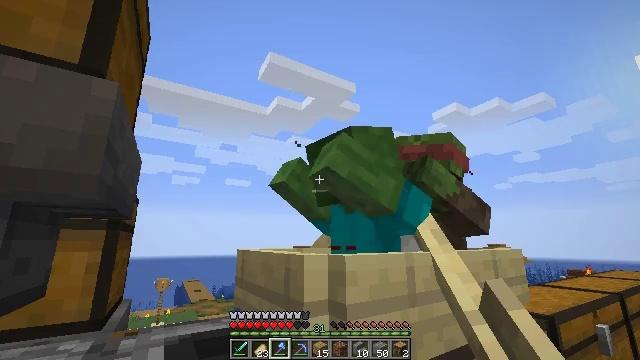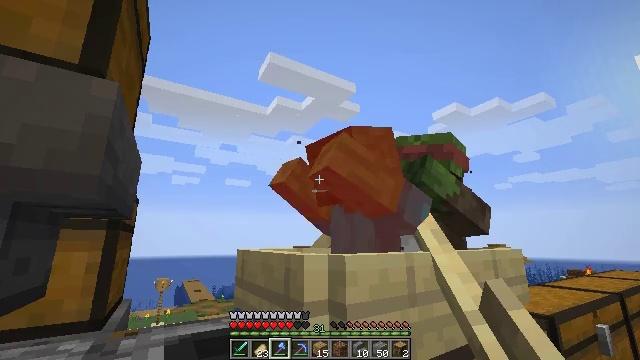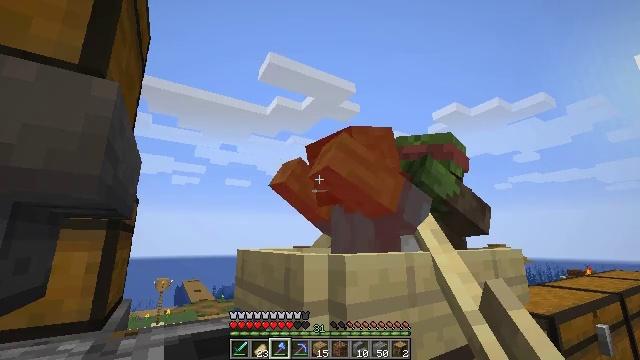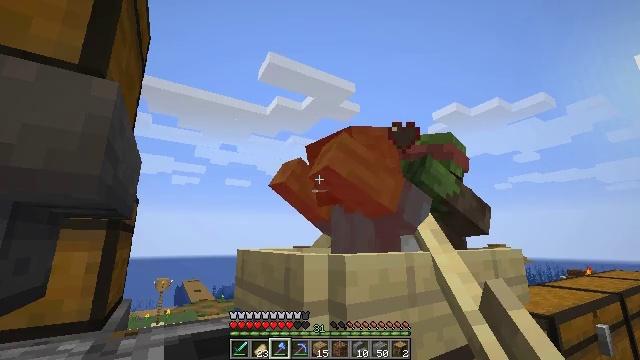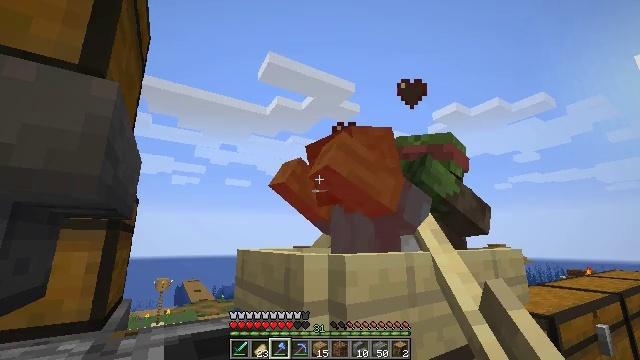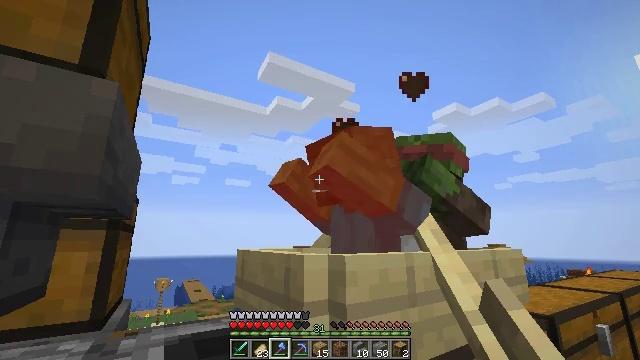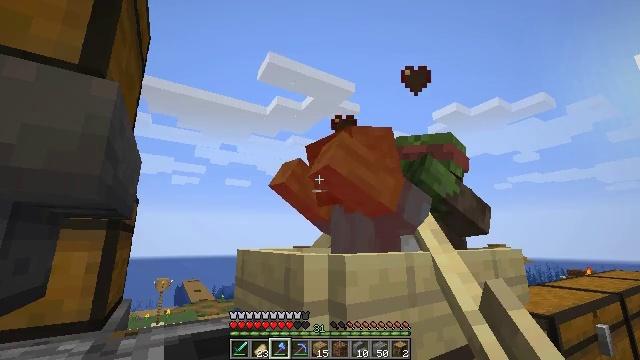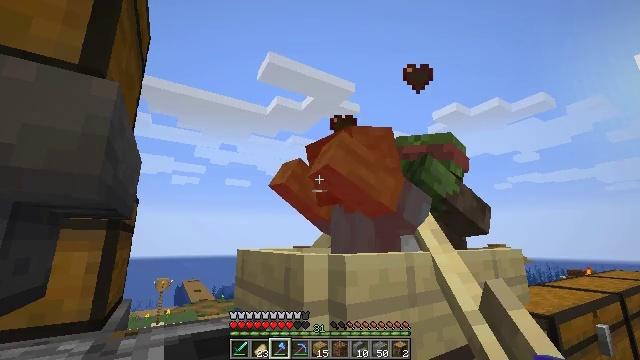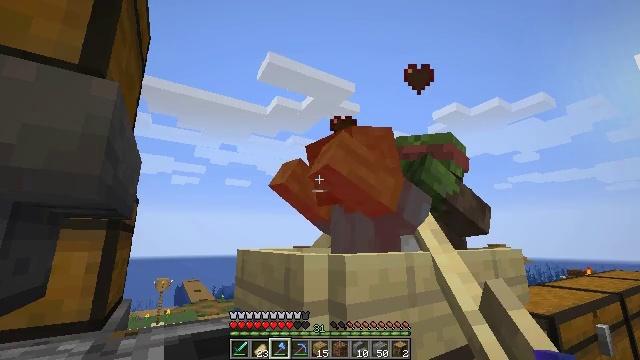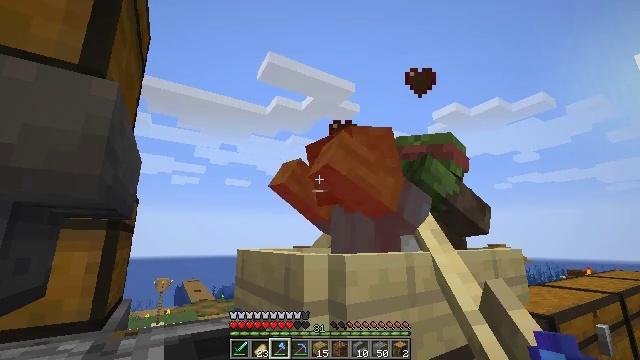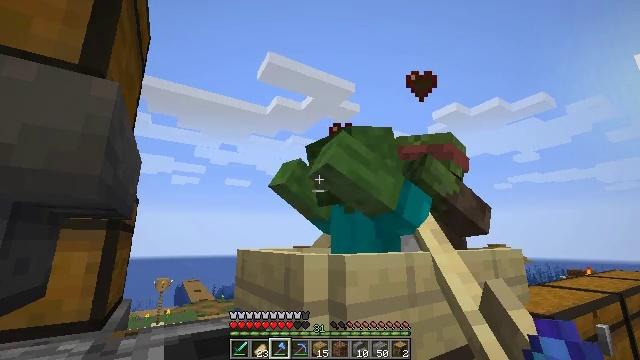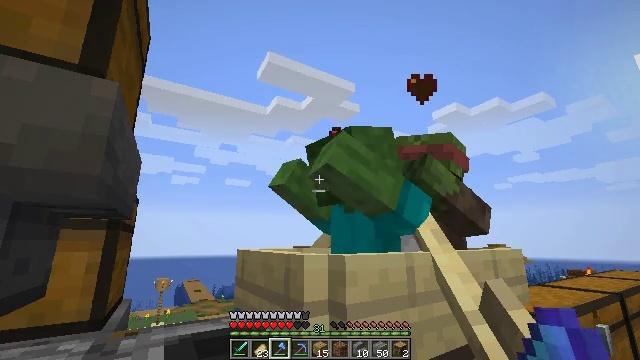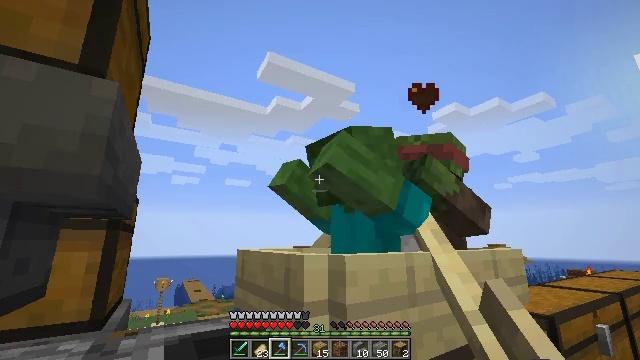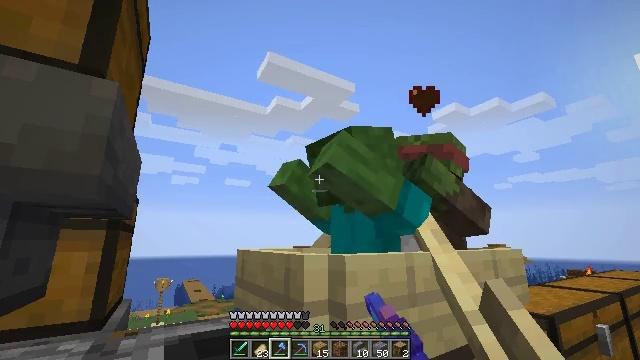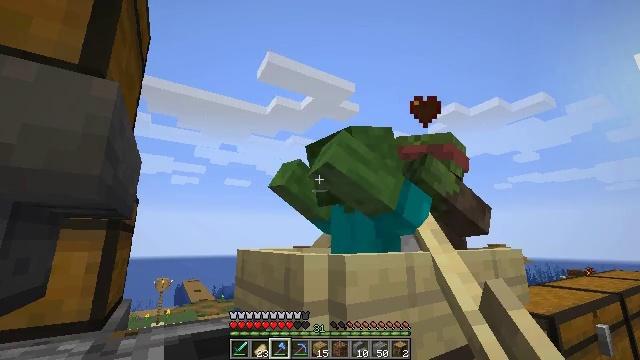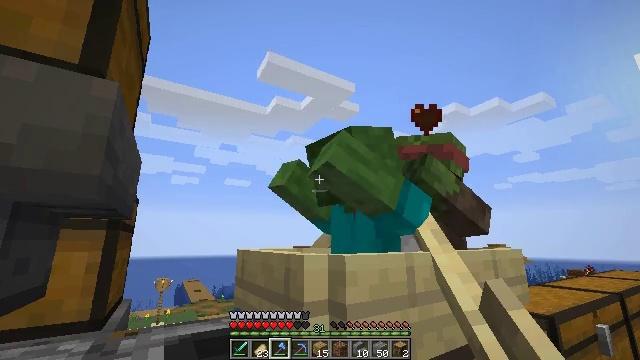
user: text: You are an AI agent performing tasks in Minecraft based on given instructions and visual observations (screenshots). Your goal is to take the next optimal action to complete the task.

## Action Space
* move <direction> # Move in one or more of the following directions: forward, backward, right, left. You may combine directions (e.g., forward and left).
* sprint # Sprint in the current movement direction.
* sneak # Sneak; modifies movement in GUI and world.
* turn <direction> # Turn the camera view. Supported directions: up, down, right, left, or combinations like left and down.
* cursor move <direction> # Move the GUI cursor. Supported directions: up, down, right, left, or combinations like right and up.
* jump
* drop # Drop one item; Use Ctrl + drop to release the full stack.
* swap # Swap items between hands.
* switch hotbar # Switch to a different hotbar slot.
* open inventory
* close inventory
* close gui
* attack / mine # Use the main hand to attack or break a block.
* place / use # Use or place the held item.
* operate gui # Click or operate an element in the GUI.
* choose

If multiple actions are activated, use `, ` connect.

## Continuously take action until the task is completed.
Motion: motion action
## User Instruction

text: Hunt the zombie.
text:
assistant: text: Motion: no_op
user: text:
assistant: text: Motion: no_op
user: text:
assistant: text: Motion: no_op
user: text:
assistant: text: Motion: no_op
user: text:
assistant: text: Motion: no_op
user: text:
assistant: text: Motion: no_op
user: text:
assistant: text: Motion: no_op
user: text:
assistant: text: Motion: no_op
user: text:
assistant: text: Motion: no_op
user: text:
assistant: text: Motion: no_op
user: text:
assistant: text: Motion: no_op
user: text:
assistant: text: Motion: attack / mine
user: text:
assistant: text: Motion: attack / mine
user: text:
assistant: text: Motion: attack / mine
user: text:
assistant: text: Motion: attack / mine
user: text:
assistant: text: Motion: no_op
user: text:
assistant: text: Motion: no_op